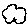
Label: cloud